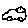
Label: car